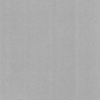
Label: dusty